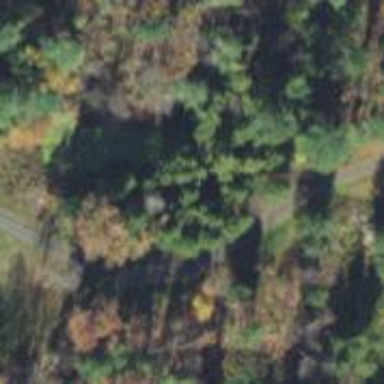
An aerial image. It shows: Residential driveway.